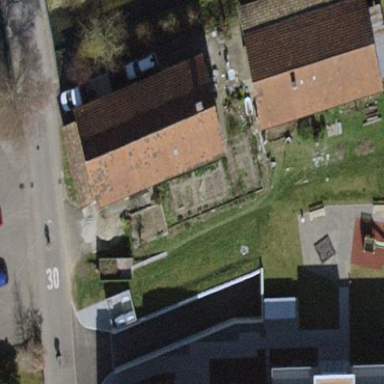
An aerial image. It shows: Building with tile roof.